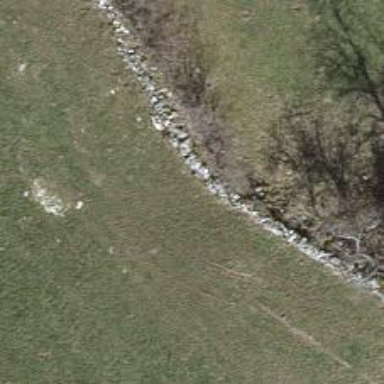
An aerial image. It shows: Dry stone wall barrier.